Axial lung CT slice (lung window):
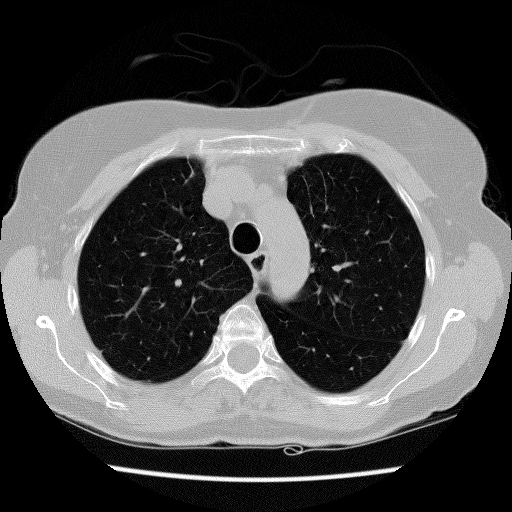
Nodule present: no